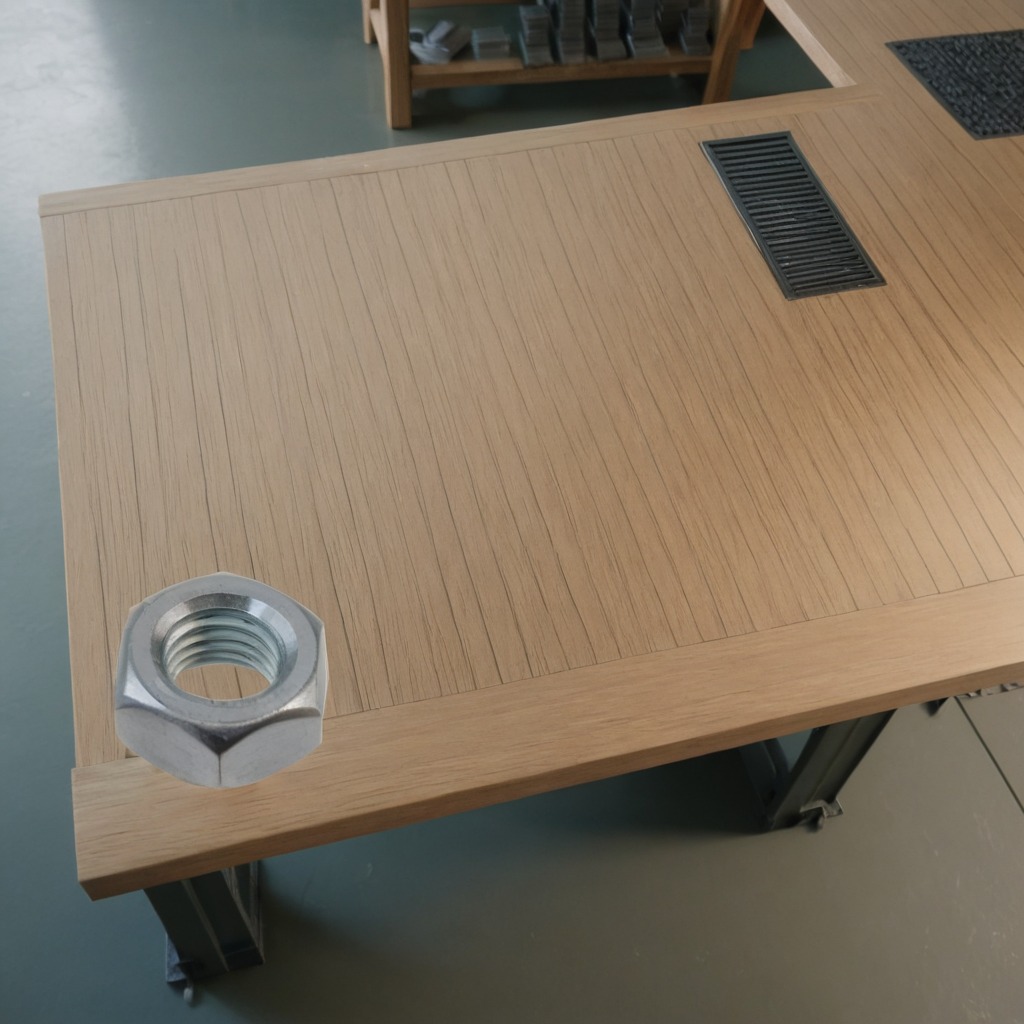
A metal nut is lying on the workbench inside a coastal fishing gear workshop.